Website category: movie
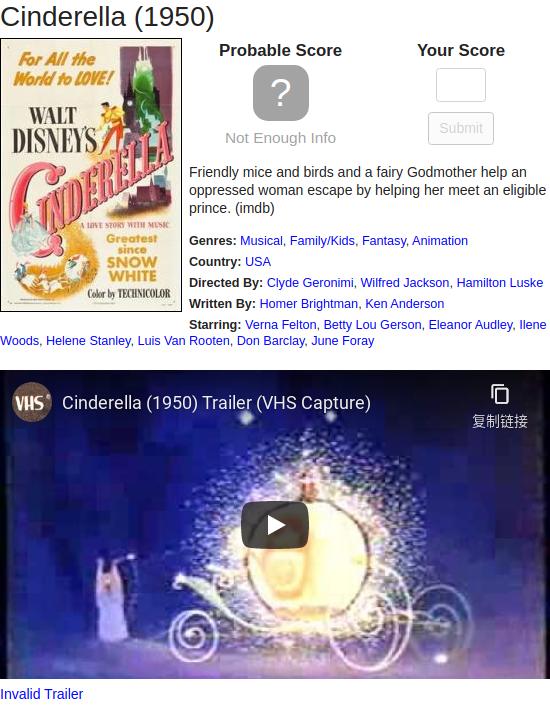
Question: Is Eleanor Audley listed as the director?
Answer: no

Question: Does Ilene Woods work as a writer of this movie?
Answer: no

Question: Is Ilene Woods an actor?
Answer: yes

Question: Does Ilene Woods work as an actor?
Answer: yes

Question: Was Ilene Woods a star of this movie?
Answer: yes

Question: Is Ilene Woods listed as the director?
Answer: no

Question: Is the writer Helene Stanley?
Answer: no

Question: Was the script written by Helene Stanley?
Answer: no

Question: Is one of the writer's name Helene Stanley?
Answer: no

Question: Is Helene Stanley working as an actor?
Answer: yes

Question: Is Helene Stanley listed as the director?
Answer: no

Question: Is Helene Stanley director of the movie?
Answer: no

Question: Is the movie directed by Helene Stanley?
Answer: no

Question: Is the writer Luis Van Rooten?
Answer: no

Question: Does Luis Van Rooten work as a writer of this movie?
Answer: no

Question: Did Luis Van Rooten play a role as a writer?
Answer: no

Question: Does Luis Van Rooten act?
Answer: yes

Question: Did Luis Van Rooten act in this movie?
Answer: yes

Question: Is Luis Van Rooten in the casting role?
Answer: yes

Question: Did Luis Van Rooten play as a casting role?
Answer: yes

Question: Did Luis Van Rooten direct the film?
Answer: no

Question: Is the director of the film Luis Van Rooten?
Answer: no

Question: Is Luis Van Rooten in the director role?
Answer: no

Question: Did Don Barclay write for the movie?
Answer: no

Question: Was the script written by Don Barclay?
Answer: no

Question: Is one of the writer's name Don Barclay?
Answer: no

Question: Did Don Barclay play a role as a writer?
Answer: no

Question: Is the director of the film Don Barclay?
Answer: no

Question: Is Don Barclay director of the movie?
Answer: no

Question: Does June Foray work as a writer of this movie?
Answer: no

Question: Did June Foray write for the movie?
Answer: no

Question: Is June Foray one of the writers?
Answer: no

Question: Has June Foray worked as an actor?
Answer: yes

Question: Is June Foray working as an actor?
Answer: yes

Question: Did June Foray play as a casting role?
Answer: yes

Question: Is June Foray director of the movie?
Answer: no

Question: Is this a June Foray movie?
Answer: no

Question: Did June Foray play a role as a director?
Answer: no